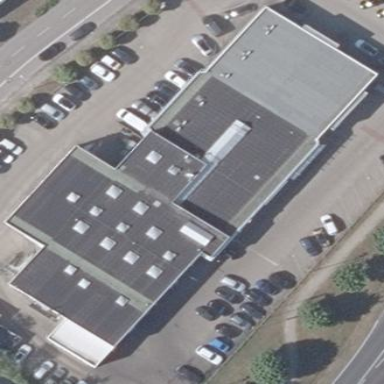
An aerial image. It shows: Building housing car shop offering both dealer and repair services.